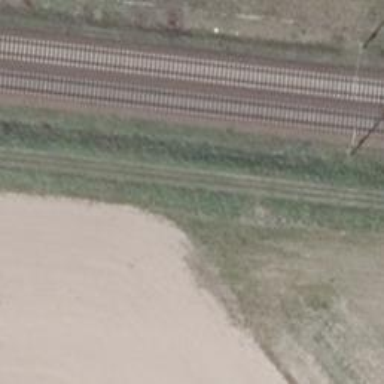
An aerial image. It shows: Track with ground surface of grade 4.